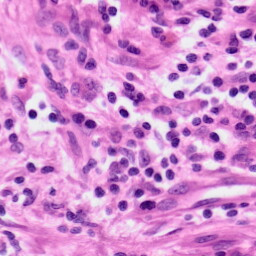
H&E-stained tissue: Lung